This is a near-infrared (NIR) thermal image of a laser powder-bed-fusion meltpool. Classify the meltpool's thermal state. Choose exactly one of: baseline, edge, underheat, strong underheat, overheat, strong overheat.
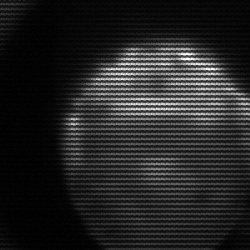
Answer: edge